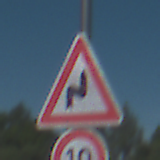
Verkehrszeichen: DoppelkurveRechts
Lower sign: Geschwindigkeit10
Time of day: Midday
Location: Outdoor (Special)
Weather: PartlyCloudy
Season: NotSpecified
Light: Natural